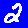
Digit: 2